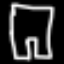
Label: pants